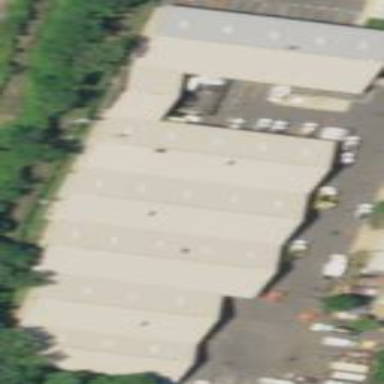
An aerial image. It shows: Industrial building.